Aerial crown-view tile of a tropical tree (Barro Colorado Island, Panama), acquired 20240611:
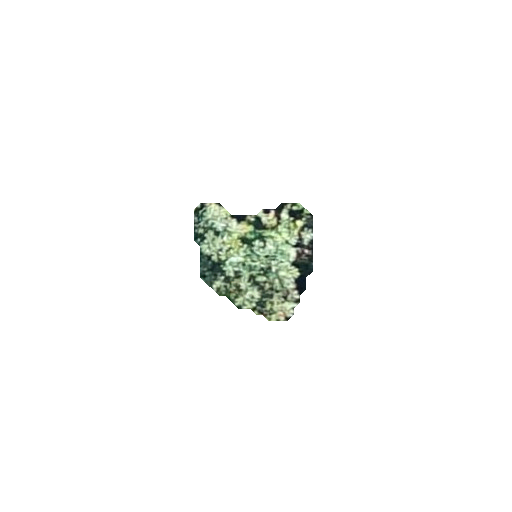
Species: Cecropia insignis
GBIF accepted scientific name: Cecropia insignis
Crown area: 16.733 m²